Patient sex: F
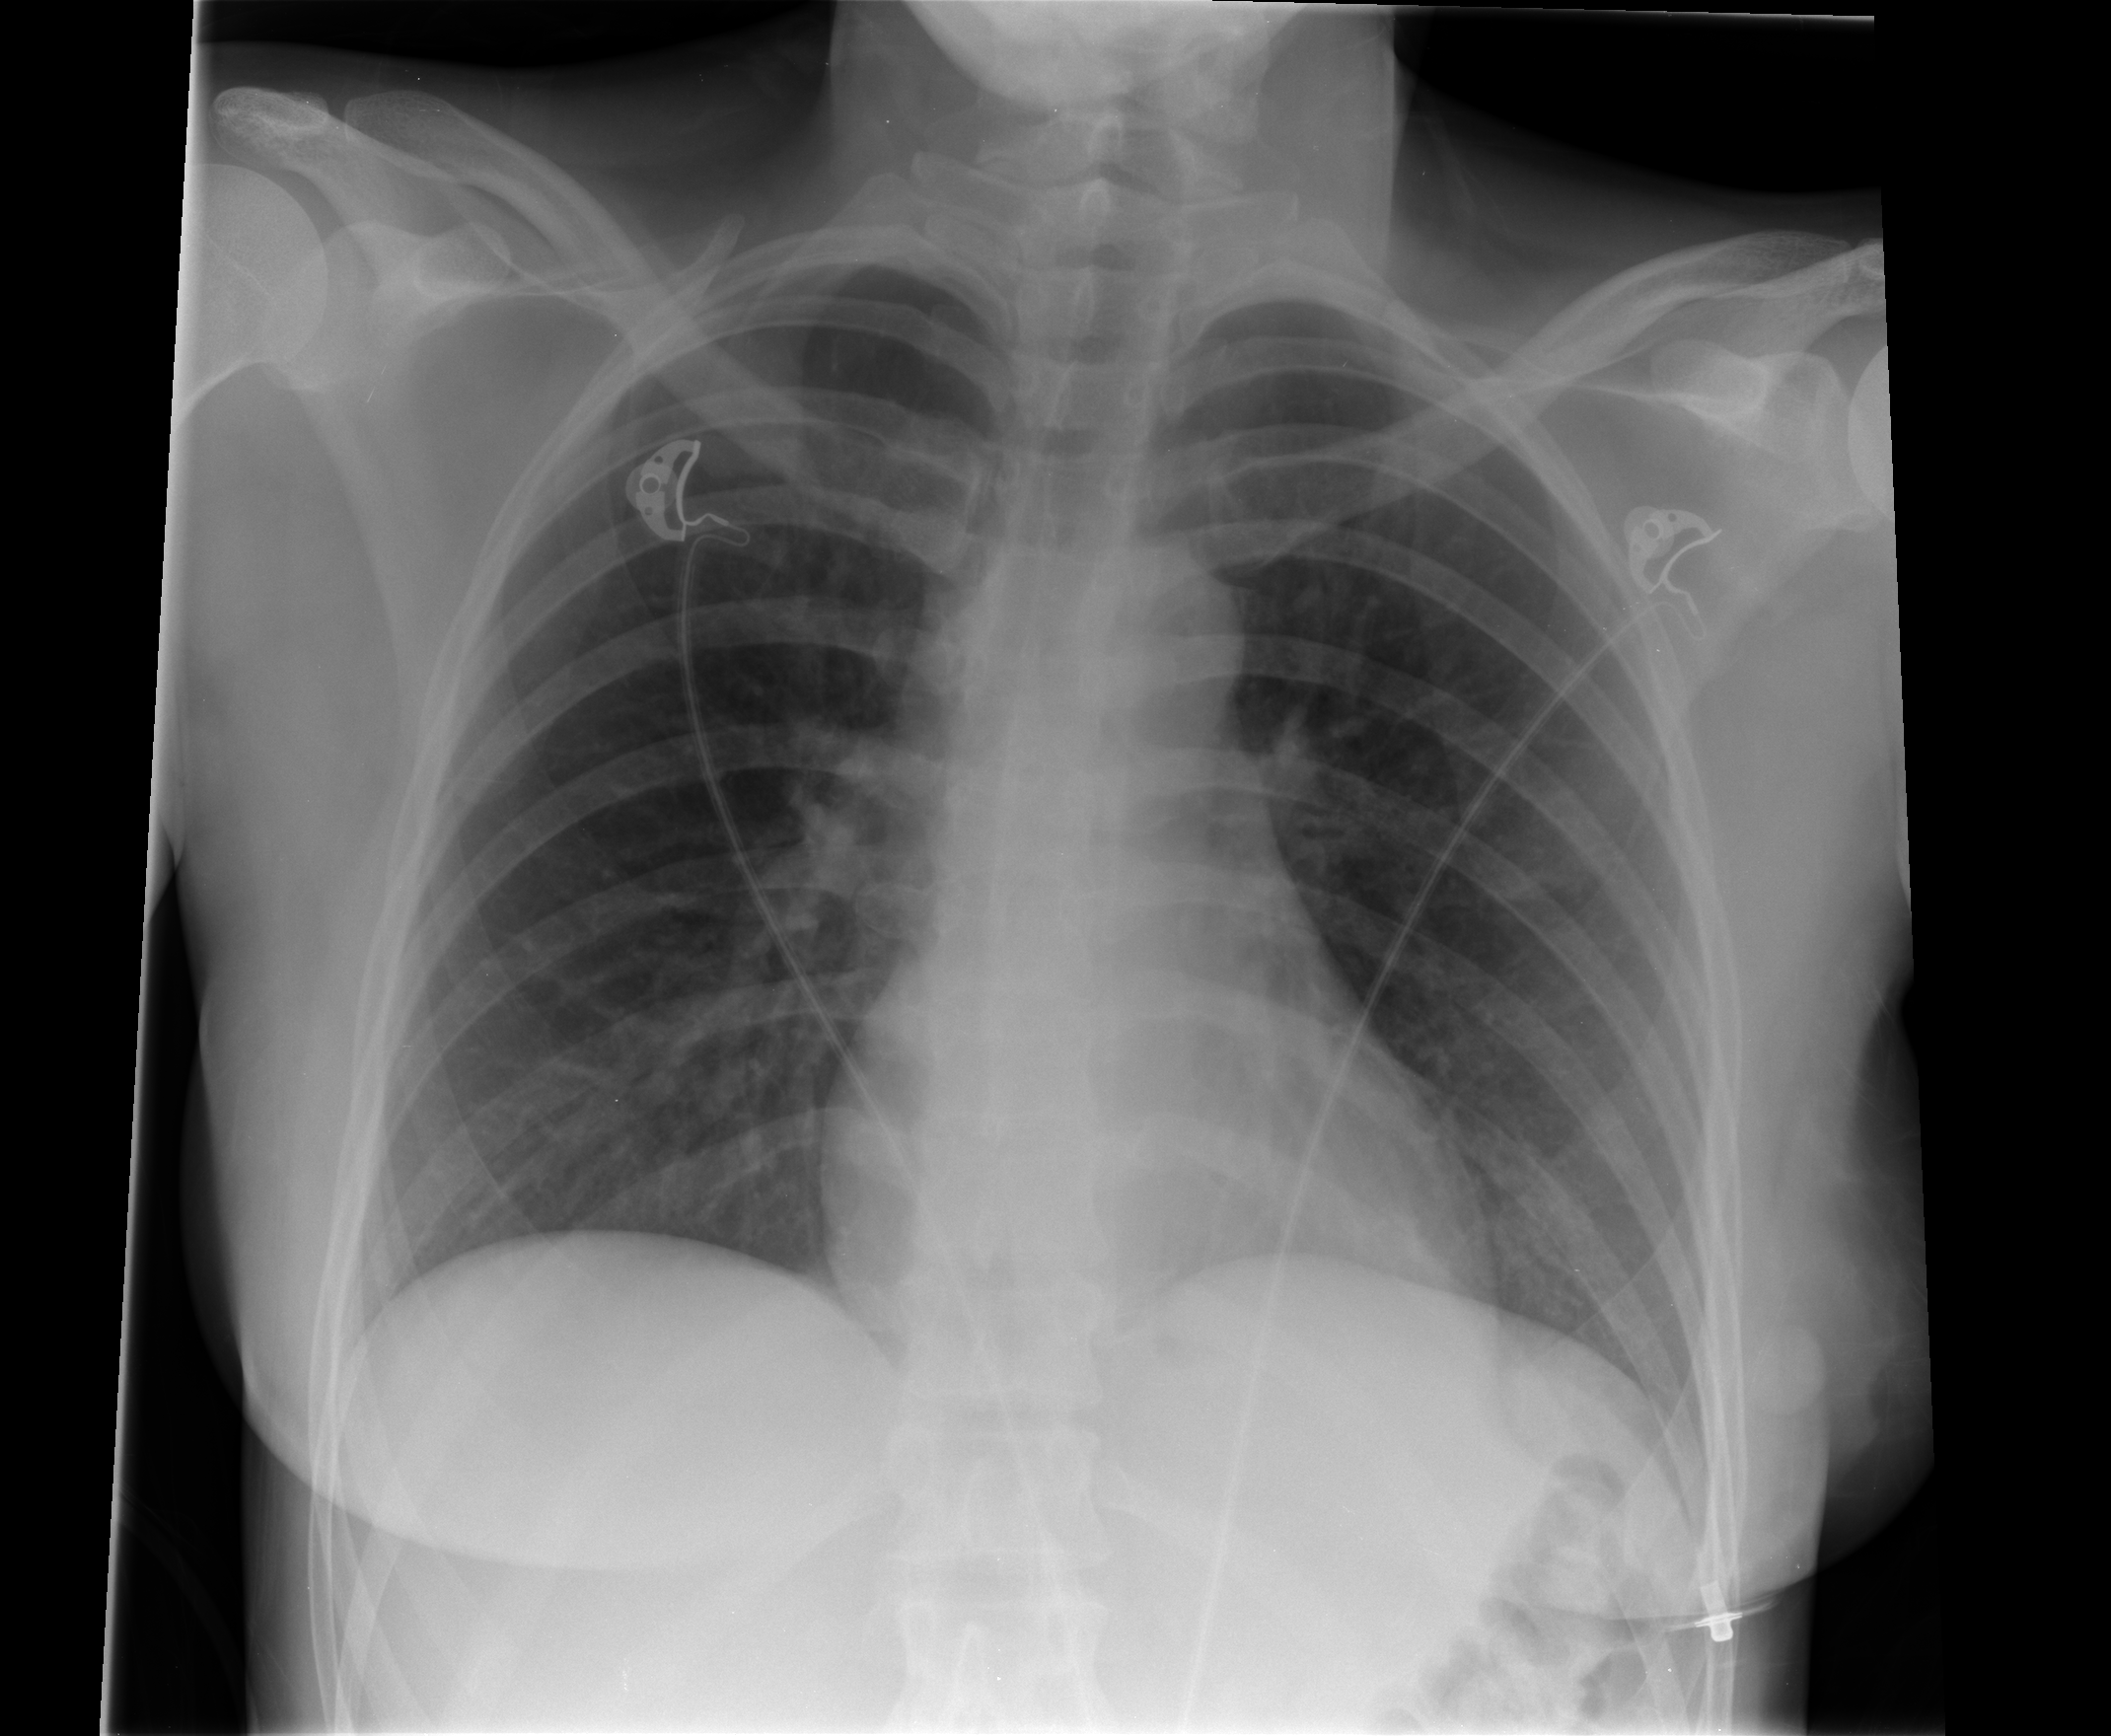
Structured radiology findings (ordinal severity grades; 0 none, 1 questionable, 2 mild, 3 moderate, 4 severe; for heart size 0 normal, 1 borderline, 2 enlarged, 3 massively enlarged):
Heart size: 0
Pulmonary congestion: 1
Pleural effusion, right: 0
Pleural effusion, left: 0
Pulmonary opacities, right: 0
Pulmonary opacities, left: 0
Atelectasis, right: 0
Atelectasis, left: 0